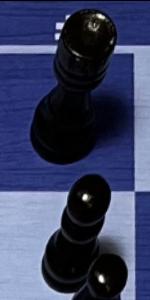
Label: Pawn_Black